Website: apple
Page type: billing-address
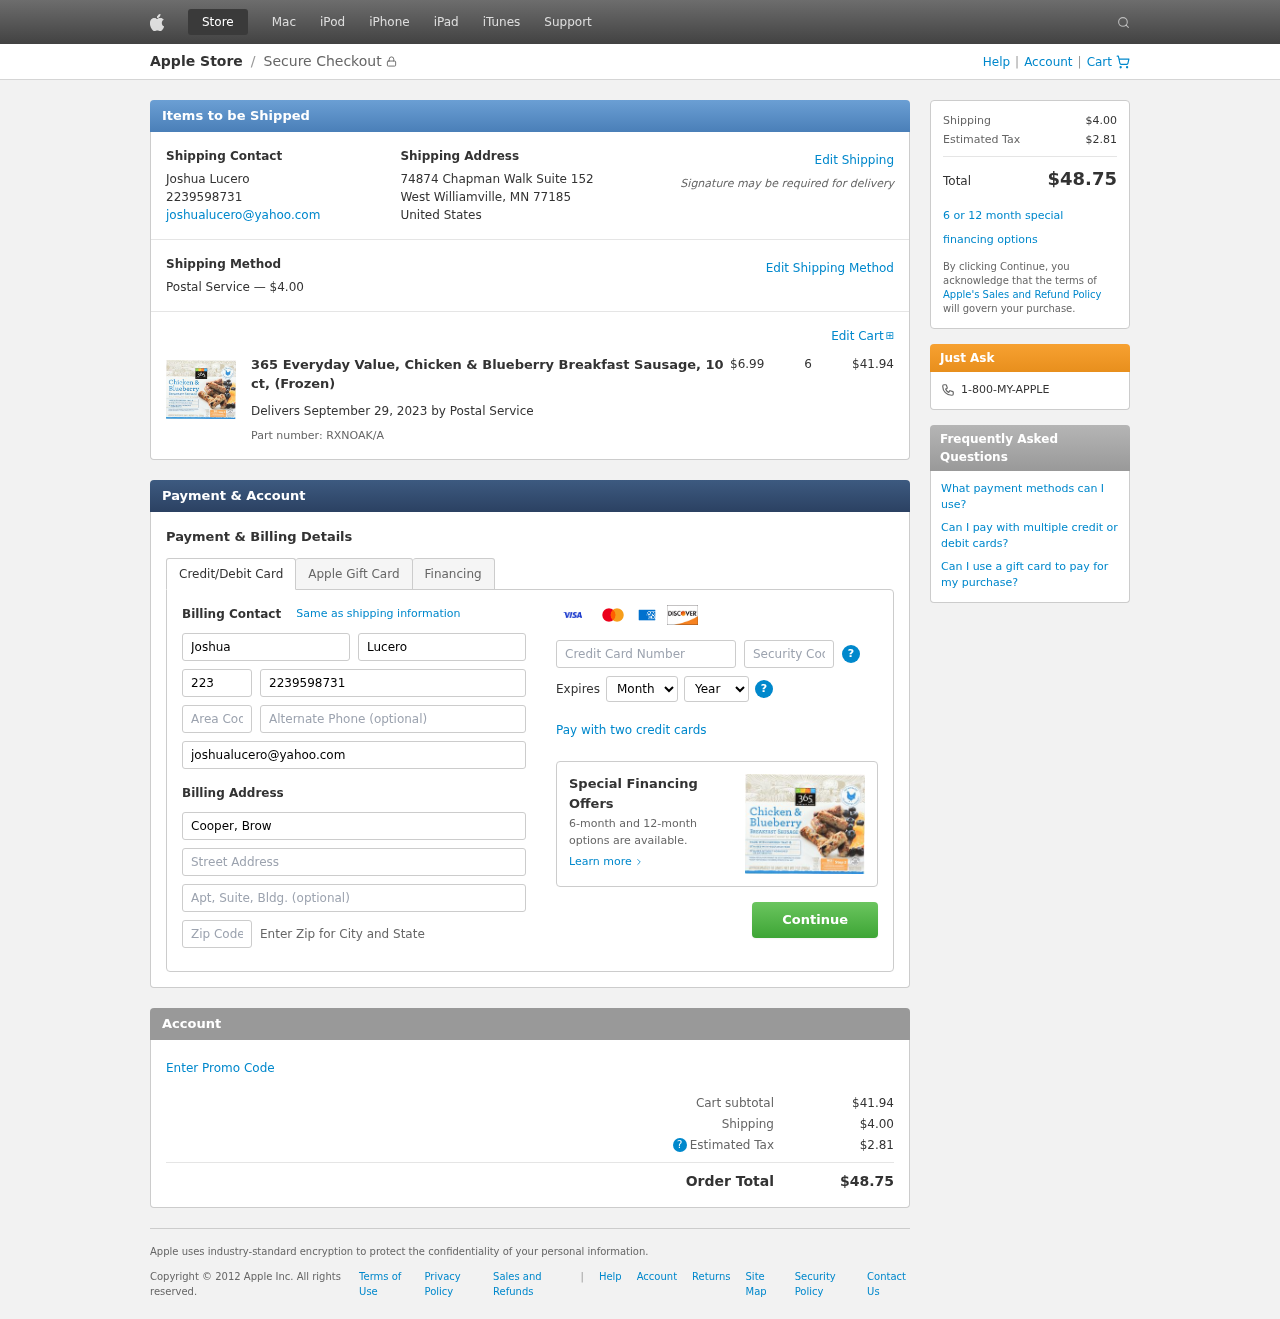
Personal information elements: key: PII_CARD_CVV
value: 133
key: PII_CARD_EXPIRY_MONTH
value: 10
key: PII_CARD_EXPIRY_YEAR
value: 29
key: PII_CARD_NUMBER
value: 2260 1383 4610 5009
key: PII_CITY_STATE_ZIP
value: West Williamville, MN 77185
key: PII_COMPANY
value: Cooper, Brown and Trevino
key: PII_COUNTRY
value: United States
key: PII_EMAIL
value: joshualucero@yahoo.com
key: PII_FIRSTNAME
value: Joshua
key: PII_FULLNAME
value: Joshua Lucero
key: PII_LASTNAME
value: Lucero
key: PII_PHONE
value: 2239598731
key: PII_PHONE_AREA
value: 223
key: PII_POSTCODE2
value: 59371
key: PII_STREET
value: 74874 Chapman Walk Suite 152
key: PII_STREET2
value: Apt. 471
Product elements: key: PRODUCT1_NAME
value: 365 Everyday Value, Chicken & Blueberry Breakfast Sausage, 10 ct, (Frozen)
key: PRODUCT1_PRICE
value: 6.99
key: PRODUCT1_QUANTITY
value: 6
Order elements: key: ORDER_SHIPPING_COST
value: $4.00
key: ORDER_SUBTOTAL
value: $41.94
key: ORDER_DELIVERY_DATE
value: September 29, 2023
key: ORDER_PART_NUMBER
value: RXNOAK/A
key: ORDER_TAX
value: $2.81
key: ORDER_TOTAL
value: $48.75